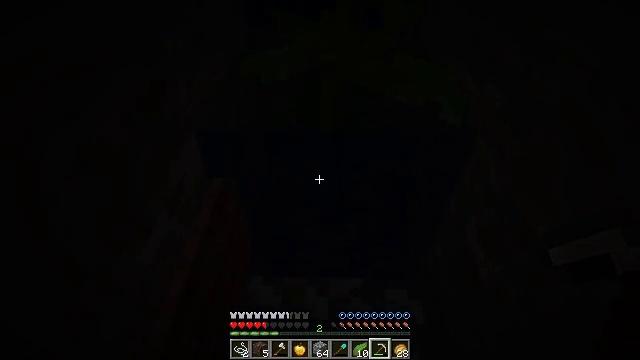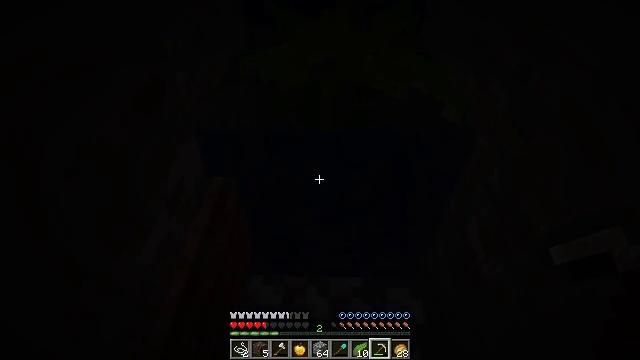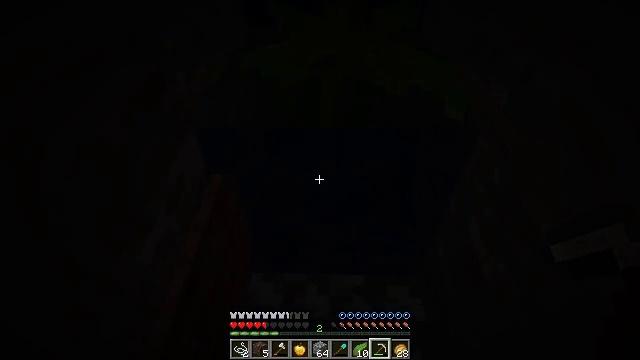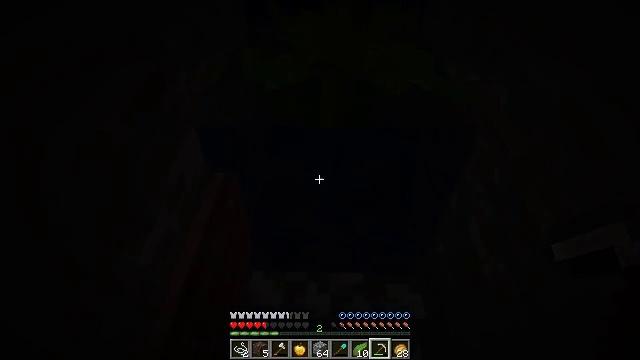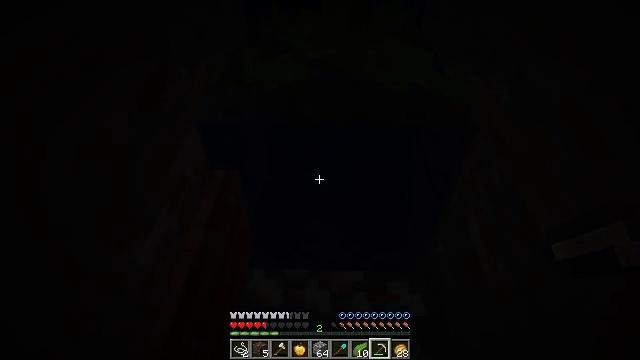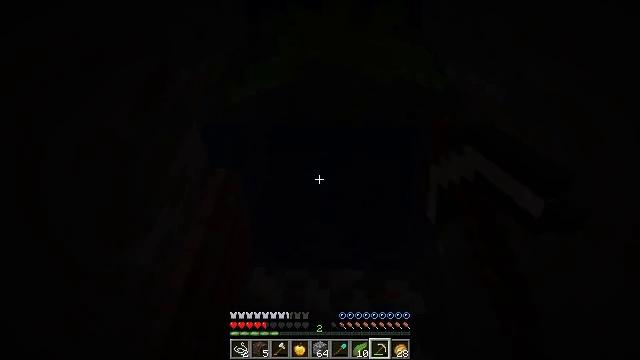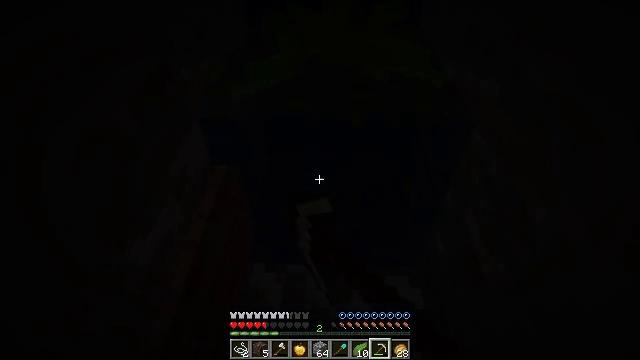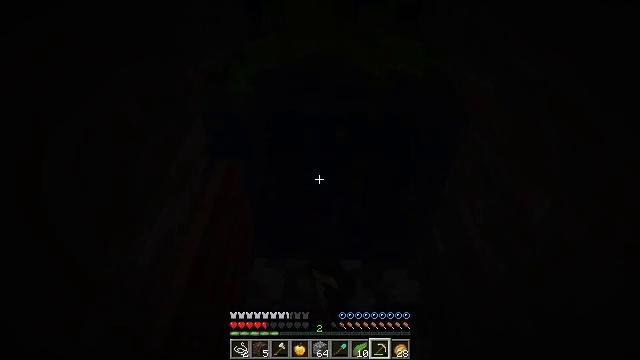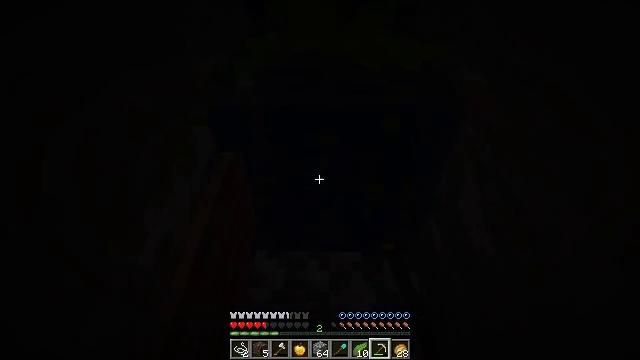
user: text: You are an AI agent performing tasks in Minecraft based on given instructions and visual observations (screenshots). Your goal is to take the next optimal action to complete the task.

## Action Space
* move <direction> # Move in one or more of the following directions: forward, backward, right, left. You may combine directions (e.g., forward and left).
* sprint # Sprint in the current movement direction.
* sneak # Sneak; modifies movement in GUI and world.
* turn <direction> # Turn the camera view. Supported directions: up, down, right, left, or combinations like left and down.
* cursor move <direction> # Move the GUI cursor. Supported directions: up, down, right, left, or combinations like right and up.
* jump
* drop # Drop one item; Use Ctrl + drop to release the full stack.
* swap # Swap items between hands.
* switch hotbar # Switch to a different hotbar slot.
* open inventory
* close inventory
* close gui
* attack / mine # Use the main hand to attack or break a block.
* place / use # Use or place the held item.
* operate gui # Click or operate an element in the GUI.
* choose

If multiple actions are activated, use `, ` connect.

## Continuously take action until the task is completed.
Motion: motion action
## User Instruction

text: Harvest kelp plant in the water.
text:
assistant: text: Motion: no_op
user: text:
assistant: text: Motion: no_op
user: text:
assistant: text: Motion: no_op
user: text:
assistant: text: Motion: attack / mine
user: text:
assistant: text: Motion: attack / mine
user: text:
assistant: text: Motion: no_op
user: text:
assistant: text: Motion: no_op
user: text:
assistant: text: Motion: no_op
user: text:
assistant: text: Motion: no_op